Sex: M
Age: 43
Scanner: Avanto
Primary tumour origin: Melanoma
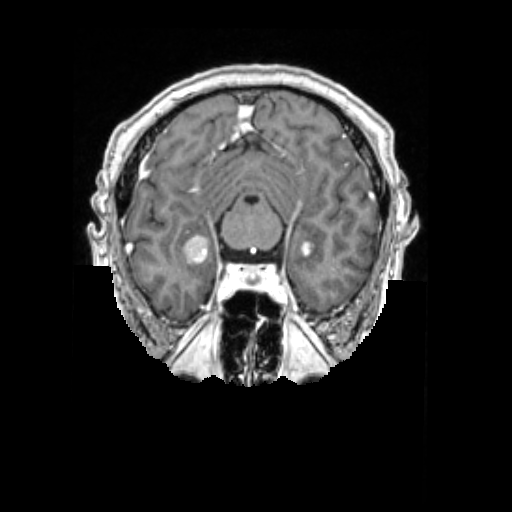
Segmented lesion volume (cc): 2.955
Number of lesion components: 3